Question: How do I make all variables bound to numeric control 'a' point to numeric control 'b' instead?

I have a two Queue Refnums: 'old_queue' and 'new_queue'.
I have a two Queue Refnums: 'old_queue' and 'new_queue'.
How do I rebind all local variables bound to 'old_queue' to 'new_queue'?
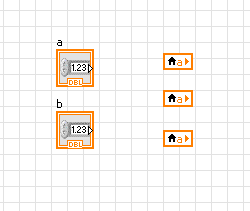
Answer: You can rebind local variables from one control or indicator to another using VI Scripting. Place this code in a new VI:

This opens a reference to the VI whose locals you want to rebind, gets a reference to the VI's front panel, gets a reference to the control on that front panel named 'queue 1', gets an array of references to the local variables of that control, and sets the 'Control Name' property of each local to 'queue 2'.
You need to enable 'Show VI Scripting functions, properties and methods' in the 'VI Server' section of LabVIEW's options in order to see the scripting properties and methods.